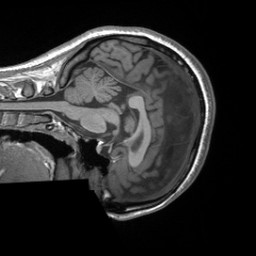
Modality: T1w
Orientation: sagittal